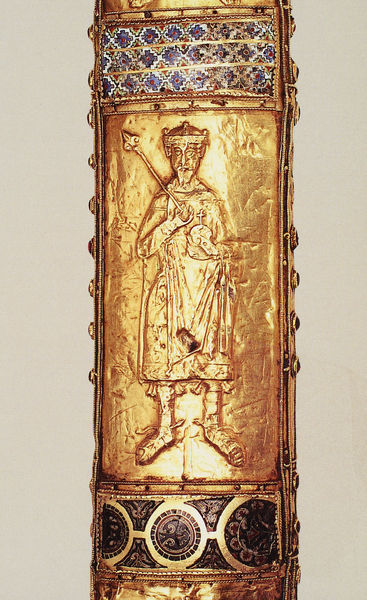
Titel: Reichsschwert des Heiligen Römischen Reiches
Institution: Wien, Schatzkammer
Schlagwörter: adler, blau, mann, umhang, vogel, schmuck, rot, muster, bart, mensch, gold, mantel, edelsteine, krone, rund, relief, könig, detail, verzierung, metall, scheide, nieten, foto, buch, vergoldet, kreuz, schwert, waffe, stiefel, wappen, sporen, email, reliquie, zepter, getrieben, reichsapfel, emaille, relieg, zeter, bescläge, goldscmiedearbeit